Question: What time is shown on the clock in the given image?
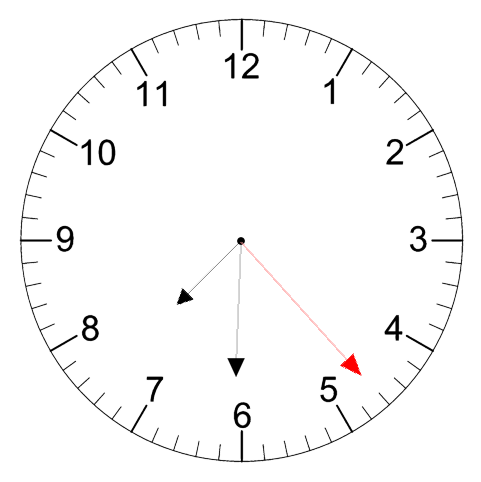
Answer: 07:30:23